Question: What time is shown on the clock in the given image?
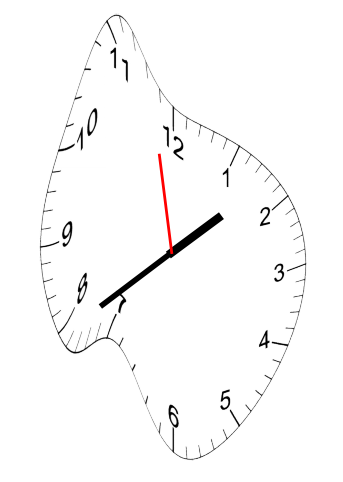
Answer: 01:38:58